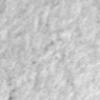
Label: no_change